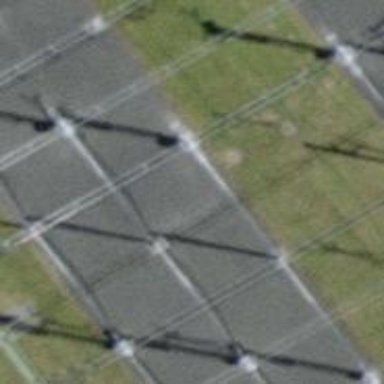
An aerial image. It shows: Three power lines with cables.